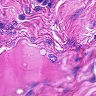
Metastatic tissue present: no